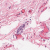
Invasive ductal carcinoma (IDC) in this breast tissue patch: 0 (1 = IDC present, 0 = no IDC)